Question: For example in the following label I want to use SmallCaps, but they only show up on Windows 8 and higher. On Windows 7, there are just normal letters.
'''
<Label x:Name="servername" Typography.Capitals="SmallCaps" Content="Server xy" VerticalAlignment="Bottom" FontSize="15" Margin="10,0,10,31" Padding="5,0" FontWeight="Light" Height="19" HorizontalAlignment="Left" SizeChanged="servername_SizeChanged"/>
'''
I'm using .NET Framework 4.5 and the font is (and in some other labels ), which is installed on both systems.

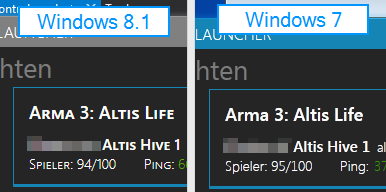
Answer: As you may know, 'Typography.Capitals' support is provided by the OpenType font family itself: <URL>
> OpenType supports a number of styling formats for capitals, including small capitals, petite capitals, titling, and capital spacing. These styling formats allow you to control the appearance of capitals.
<URL>
> The new Segoe UI also adds support for OpenType stylistic sets and ligatures which increases variation across the standard character set. , old-style and tabular (monospaced) numerals. In fact, the old variations of the characters above are included in the alternative style set (style set #20, in fact).
I'm unsure of the possibility and legality of packaging up the updated version of Segoe UI for use in your own WPF application.